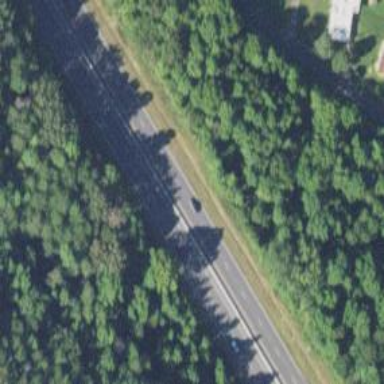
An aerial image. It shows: This image shows trunk highway that functions as expressway.